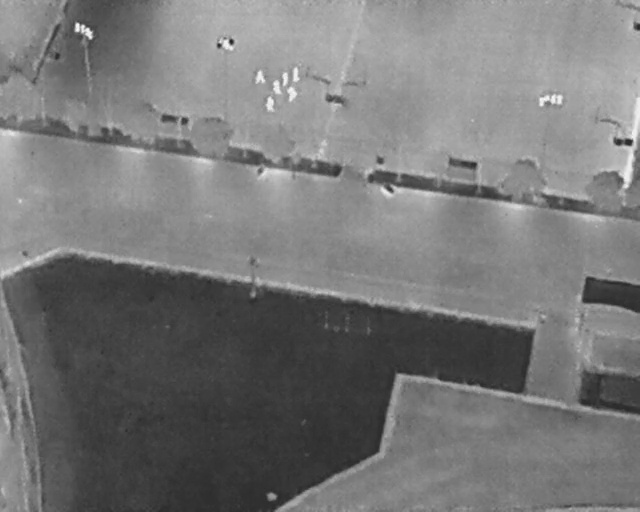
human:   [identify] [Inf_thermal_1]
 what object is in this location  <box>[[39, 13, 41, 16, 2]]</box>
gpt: <ref>1 medium person at the top</ref>